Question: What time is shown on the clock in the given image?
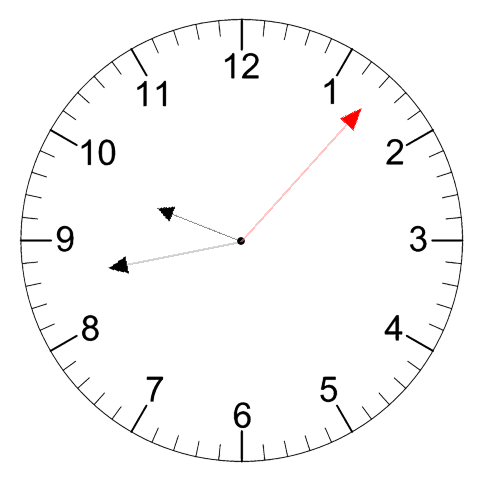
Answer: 09:43:07